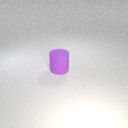
large purple rubber cylinder